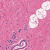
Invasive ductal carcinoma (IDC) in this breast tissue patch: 0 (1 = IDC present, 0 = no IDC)